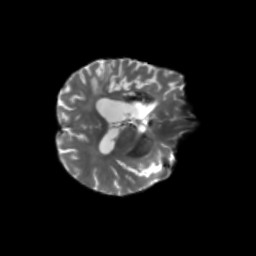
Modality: T2w
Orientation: axial
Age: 70
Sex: male
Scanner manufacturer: siemens
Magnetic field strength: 3 T
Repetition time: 5.25 s
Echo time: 0.08 s